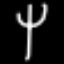
Label: fork